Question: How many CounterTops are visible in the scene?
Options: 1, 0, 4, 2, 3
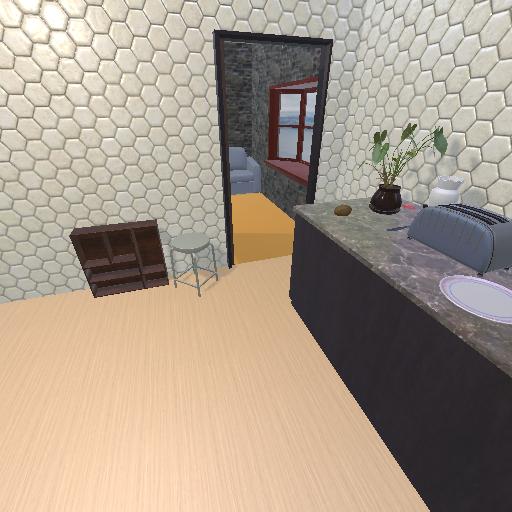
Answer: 1